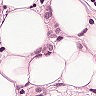
Metastatic tissue present: yes